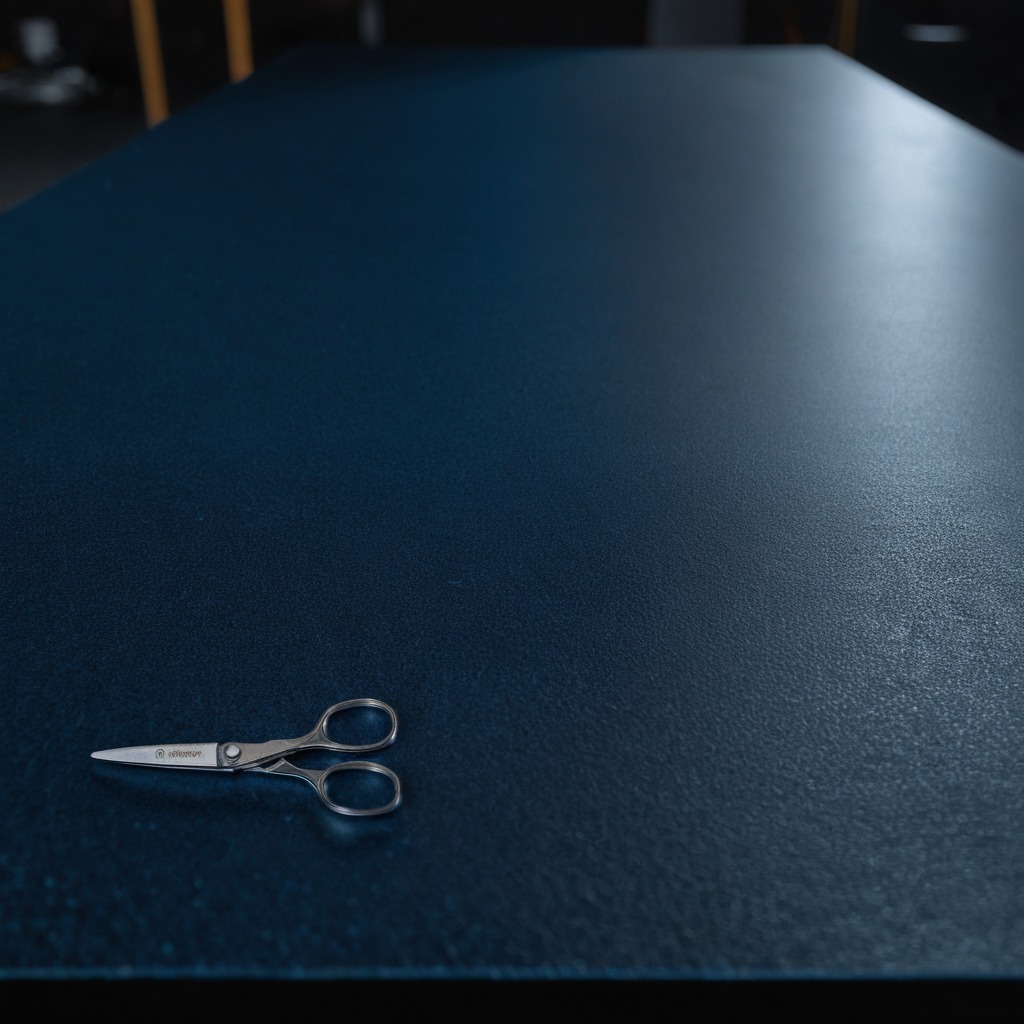
A scissor lies on a clean granite tabletop covered with a blue rubber mat inside a workshop at night dim ambient light soft shadows worn but beneath the mat